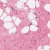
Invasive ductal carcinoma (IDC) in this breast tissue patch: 0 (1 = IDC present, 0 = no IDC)